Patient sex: M
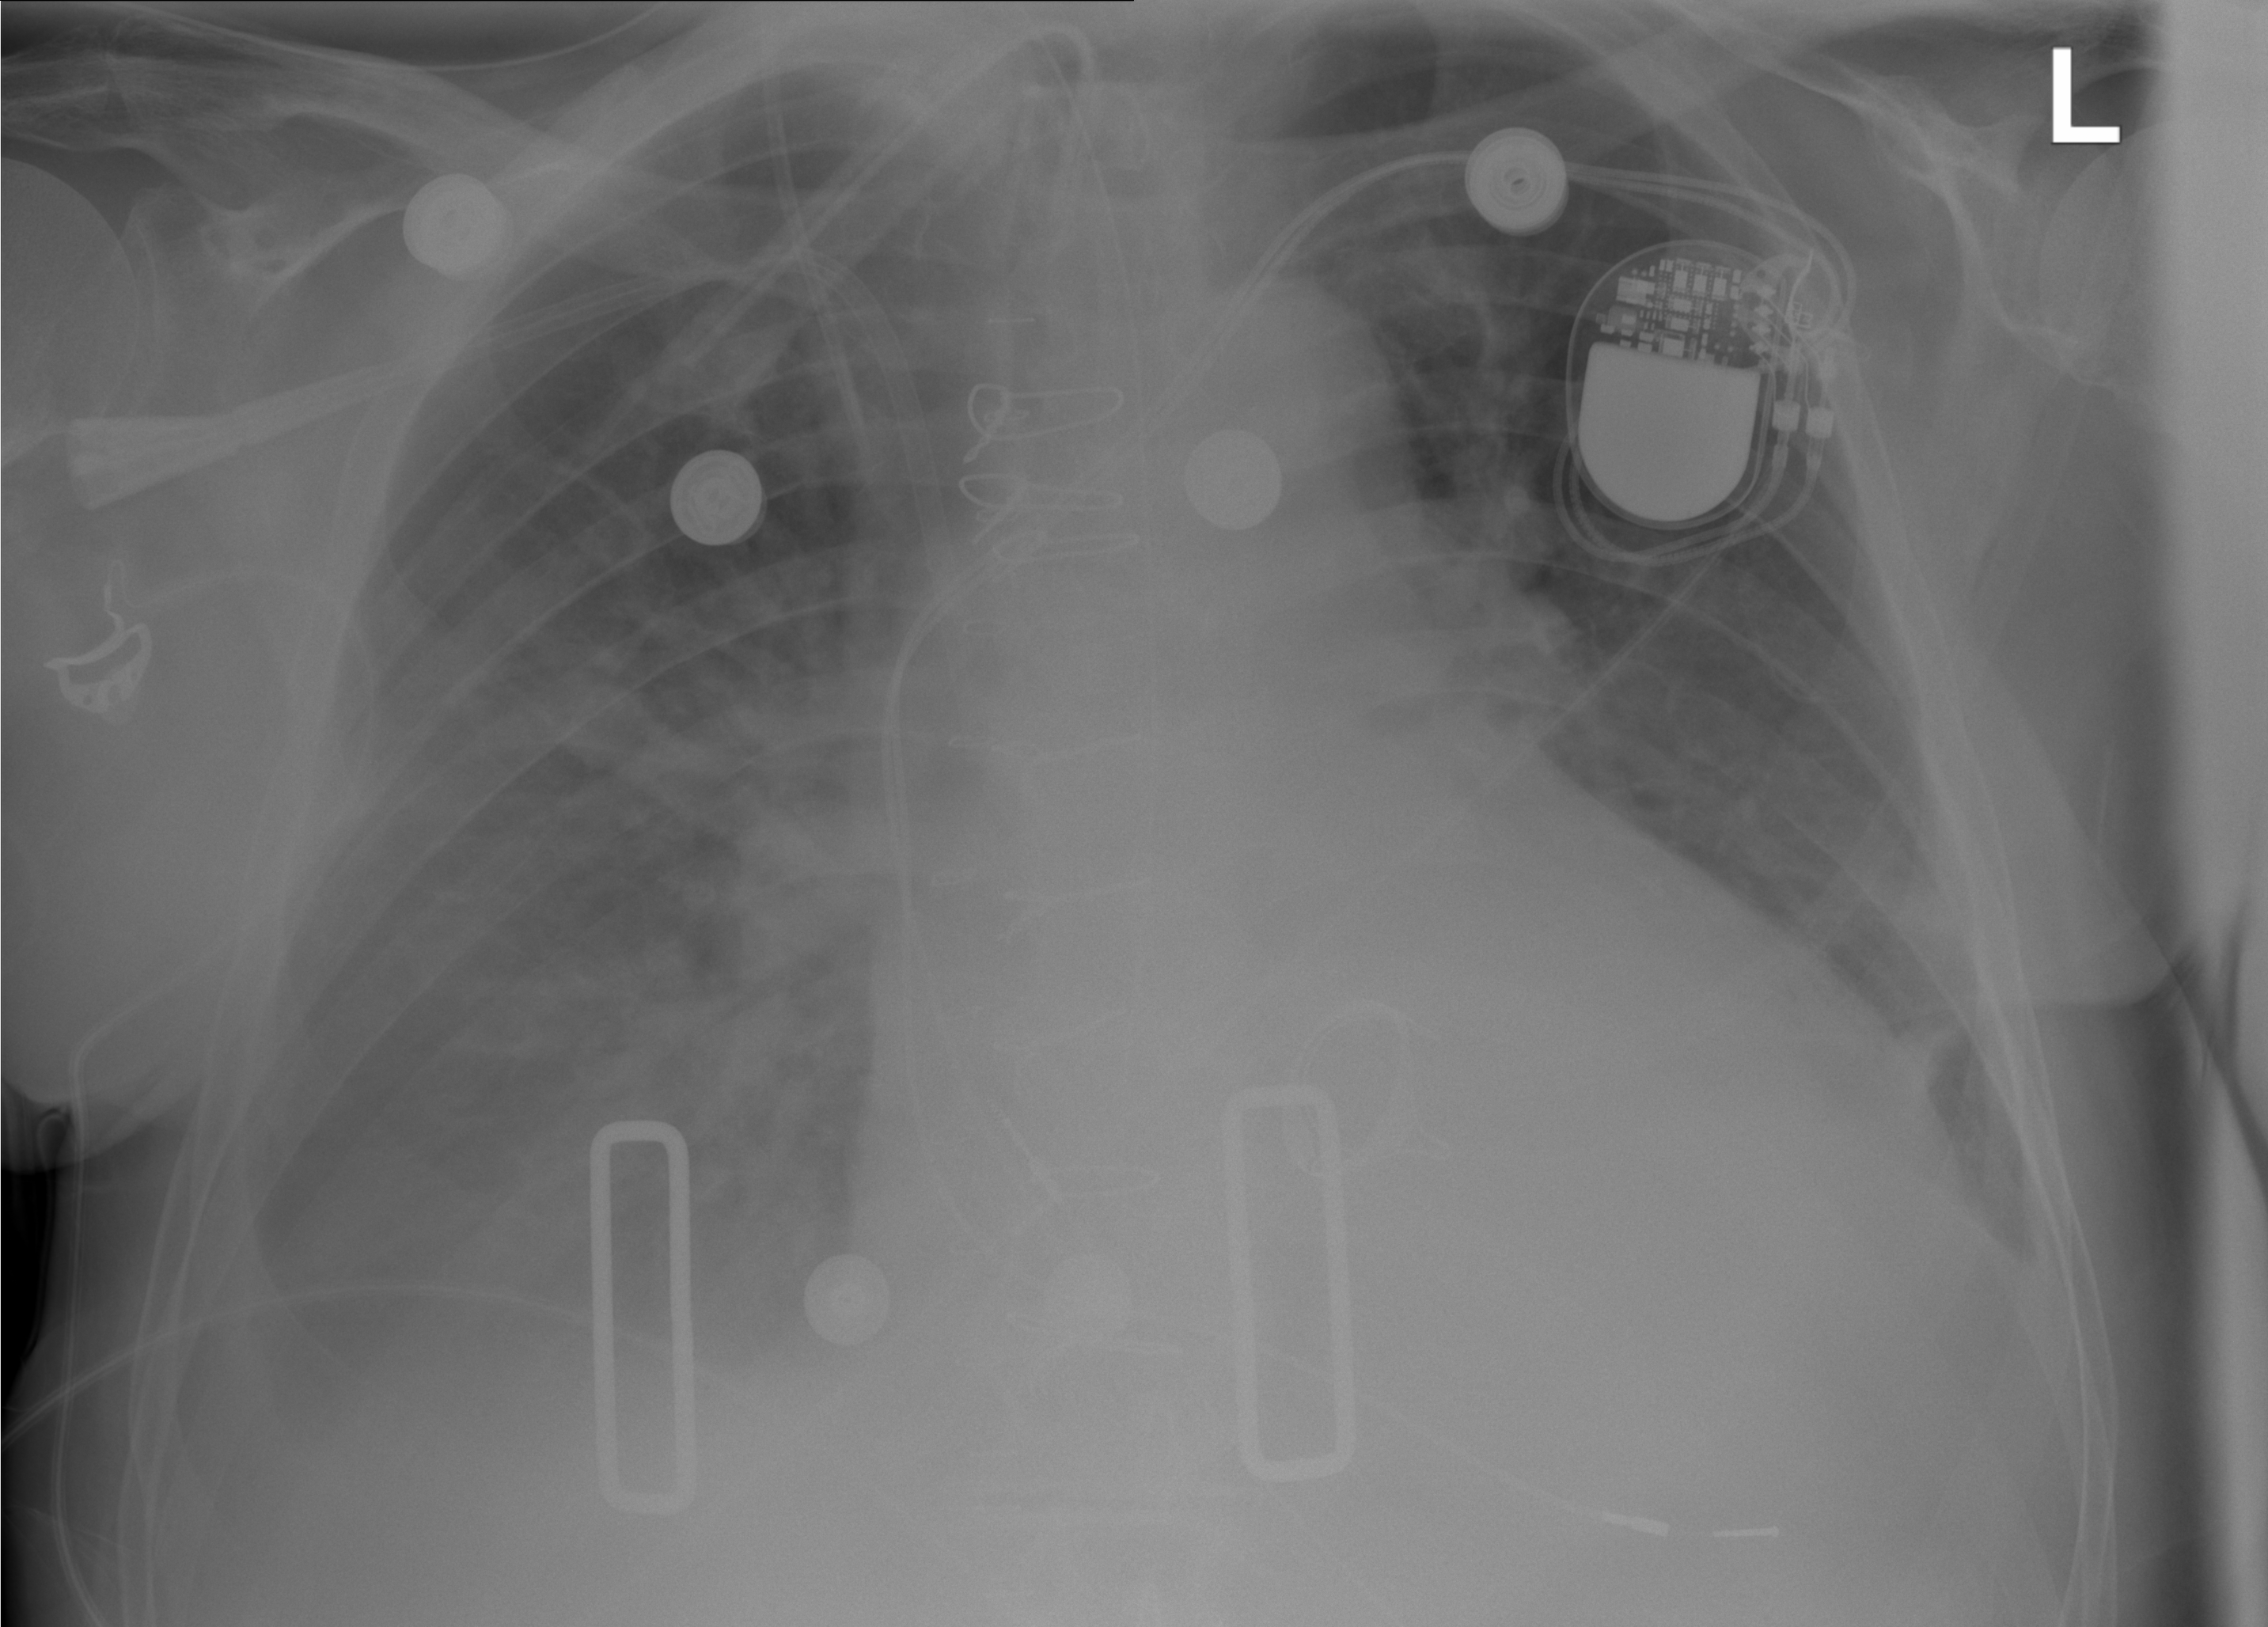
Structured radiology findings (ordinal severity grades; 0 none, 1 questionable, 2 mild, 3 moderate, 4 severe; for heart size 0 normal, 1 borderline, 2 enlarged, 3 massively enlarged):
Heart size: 2
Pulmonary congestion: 2
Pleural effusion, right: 3
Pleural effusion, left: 1
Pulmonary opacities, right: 2
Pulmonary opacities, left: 2
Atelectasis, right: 3
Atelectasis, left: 2